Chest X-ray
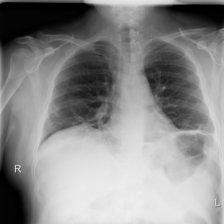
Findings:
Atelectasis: positive
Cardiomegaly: negative
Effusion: negative
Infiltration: negative
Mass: negative
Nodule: negative
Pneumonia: negative
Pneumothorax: negative
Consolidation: negative
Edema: negative
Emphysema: negative
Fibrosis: negative
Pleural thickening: negative
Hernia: negative